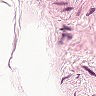
Metastatic tissue present: no